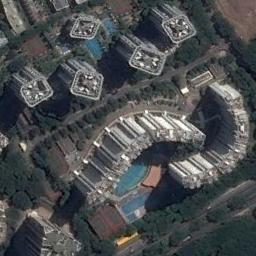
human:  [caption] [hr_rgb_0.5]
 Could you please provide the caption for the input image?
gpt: In a business district there are several tall buildings and two swimming pools and lawns and roads and many trees .

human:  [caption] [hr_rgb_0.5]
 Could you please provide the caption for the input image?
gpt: The commercial area is consist of many tall buildings next to the trees .

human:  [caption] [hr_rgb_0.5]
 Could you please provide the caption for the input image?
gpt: A commercial area has some separate high-rise buildings and connected high-rise buildings while some trees, Sports areas and pools are also in the commercial area .

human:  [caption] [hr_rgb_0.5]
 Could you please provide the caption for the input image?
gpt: There are several cars on the road next to the building .

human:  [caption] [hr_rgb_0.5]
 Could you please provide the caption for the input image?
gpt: There are some buildings with white walls on a commercial area .